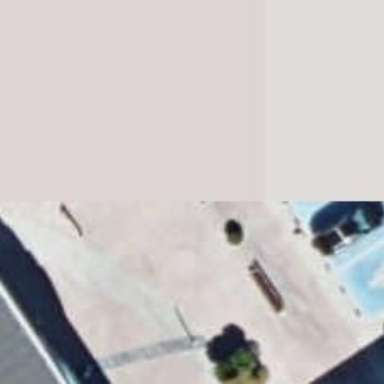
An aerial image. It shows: Bench.